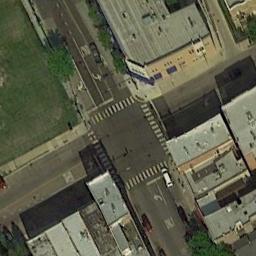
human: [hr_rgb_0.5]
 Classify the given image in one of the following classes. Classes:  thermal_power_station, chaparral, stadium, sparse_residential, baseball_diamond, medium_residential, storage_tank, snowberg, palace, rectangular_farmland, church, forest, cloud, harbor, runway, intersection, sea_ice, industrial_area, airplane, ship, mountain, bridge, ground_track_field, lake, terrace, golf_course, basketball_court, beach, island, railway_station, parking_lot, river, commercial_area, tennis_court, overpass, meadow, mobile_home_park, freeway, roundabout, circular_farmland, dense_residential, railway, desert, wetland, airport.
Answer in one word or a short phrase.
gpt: intersection